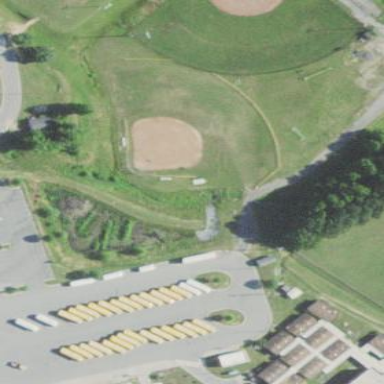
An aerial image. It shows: Softball pitch for leisure land activities.